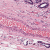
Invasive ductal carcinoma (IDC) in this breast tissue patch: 0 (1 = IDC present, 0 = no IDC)